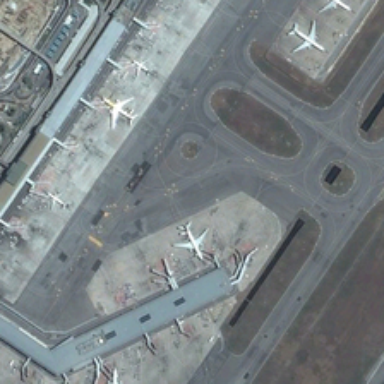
The airport was built with a very large area .